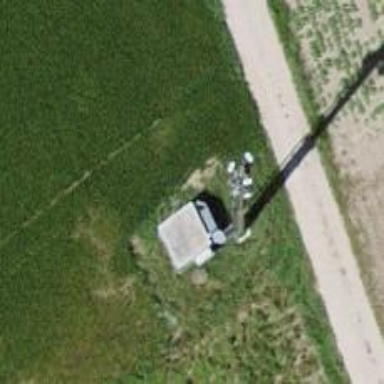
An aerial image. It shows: Man-made mast used for communication purposes.